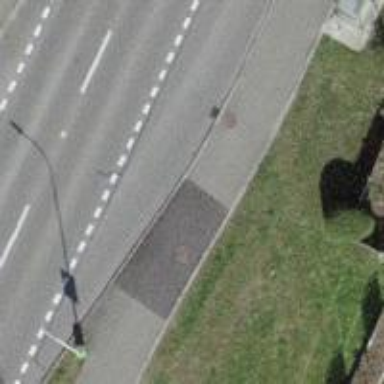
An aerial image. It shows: Sidewalk along the footway.